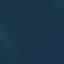
Land use / land cover: SeaLake